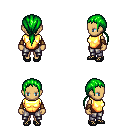
a pixel art fantasy rpg character, female body template, human, tanned skin, gold chest armor, metal pants, green ponytail hairstyle, leather bracers, ghillies, four views (front, back, left, right), 2x2 character sprite sheet, small pixel art, hard edges, no anti-aliasing